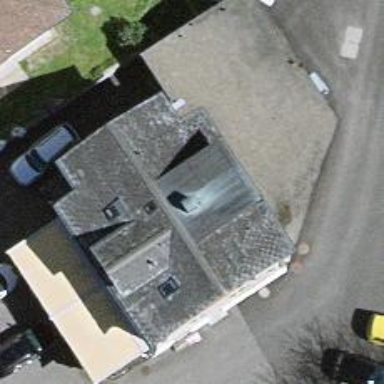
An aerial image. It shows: Restaurant.